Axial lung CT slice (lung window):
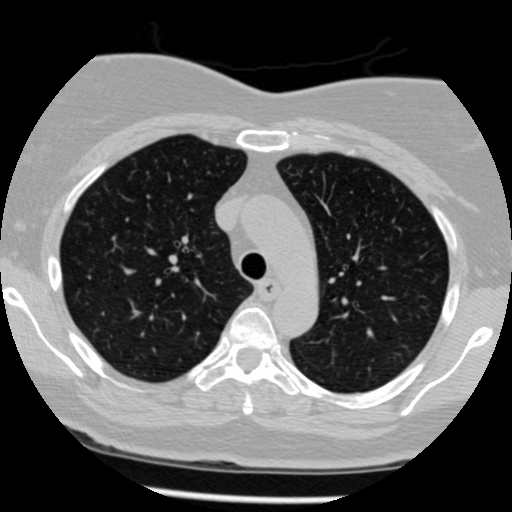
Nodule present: no